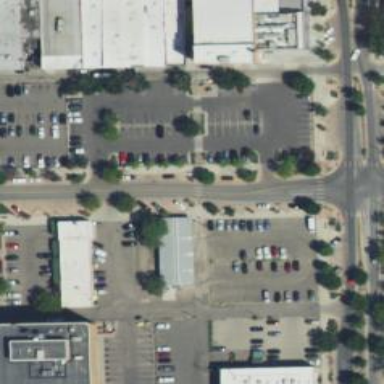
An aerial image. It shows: Parking space is available.